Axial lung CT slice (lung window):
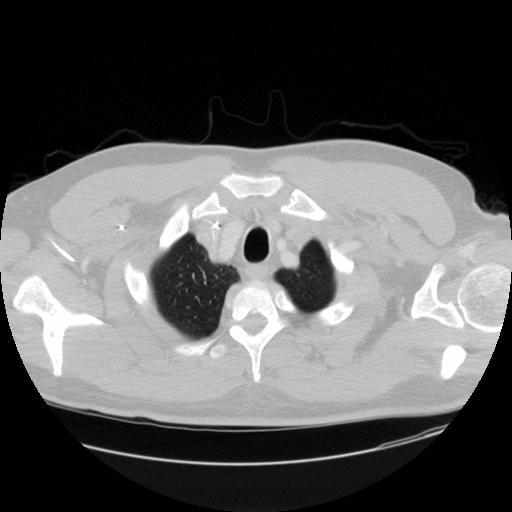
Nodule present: no